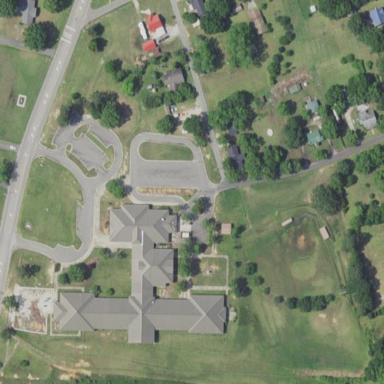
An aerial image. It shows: School.